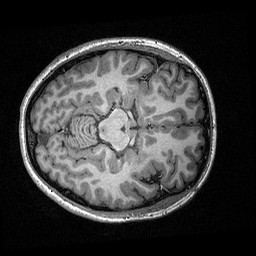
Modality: T1w
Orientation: axial
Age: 23
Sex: female
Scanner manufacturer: siemens
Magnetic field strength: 3 T
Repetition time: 2.53 s
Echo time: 0.00309 s